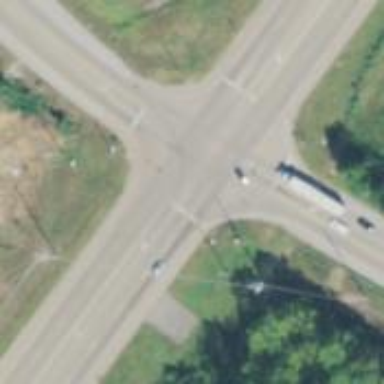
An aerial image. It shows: Trunk highway.